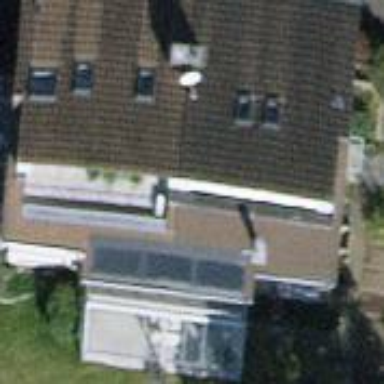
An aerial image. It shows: Building with tile roof.